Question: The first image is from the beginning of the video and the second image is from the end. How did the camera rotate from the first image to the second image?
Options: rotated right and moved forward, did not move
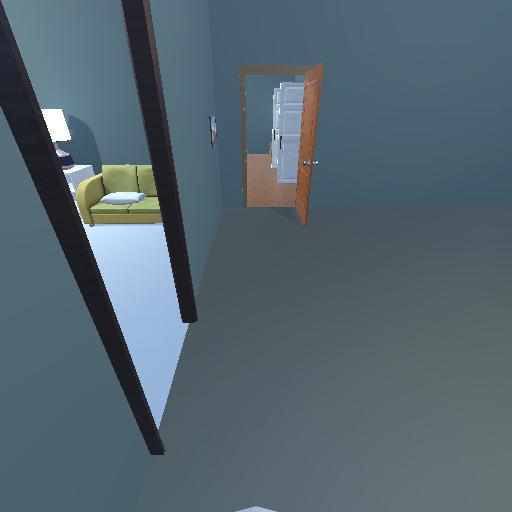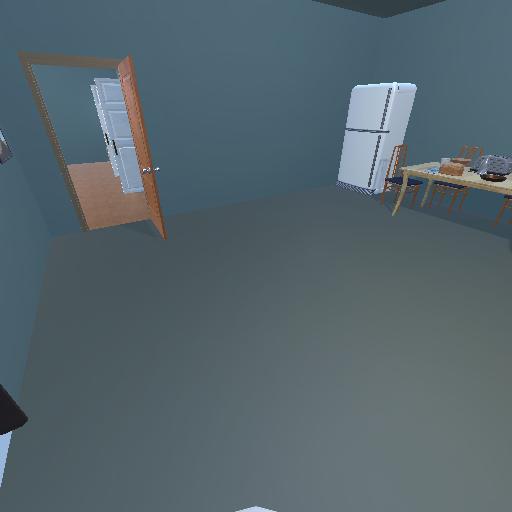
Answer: rotated right and moved forward